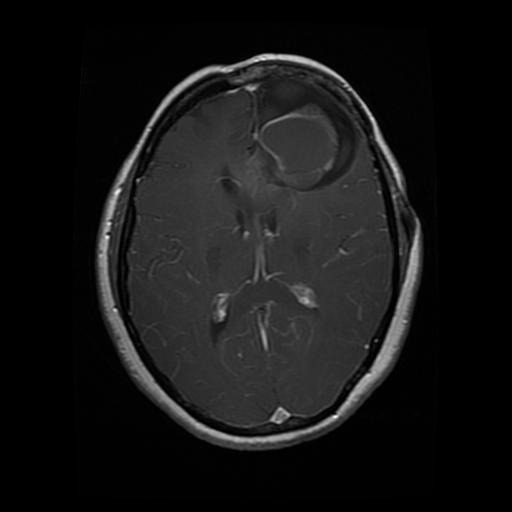
Label: glioma